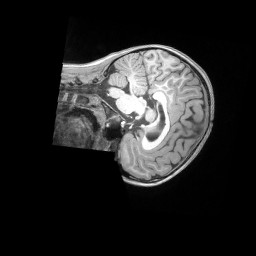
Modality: T1w
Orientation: sagittal
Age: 6
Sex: female
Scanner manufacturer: siemens
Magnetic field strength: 3 T
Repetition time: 2.53 s
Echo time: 0.00164 s